Question: I think it should be a very simple problem, but I cannot find a solution or an effective keyword for search.
I just have this image.

The black edges are useless so that I want to cut them, only leaving the Windows icon (and the blue background).
I do not want to calculate the coordinate and the size of the Windows icon. GIMP and Photoshop have sort of autocrop function. OpenCV does not have one?
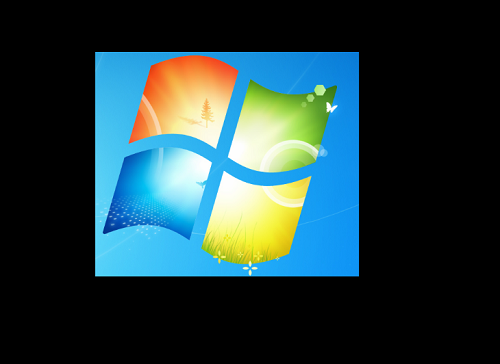
Answer: I am not sure whether all your images are like this. But for this image, below is a simple python-opencv code to crop it.
first import libraries :
'''
import cv2
import numpy as np
'''
Read the image, convert it into grayscale, and make in binary image for threshold value of 1.
'''
img = cv2.imread('sofwin.png')
gray = cv2.cvtColor(img,cv2.COLOR_BGR2GRAY)
_,thresh = cv2.threshold(gray,1,255,cv2.THRESH_BINARY)
'''
Now find contours in it. There will be only one object, so find bounding rectangle for it.
'''
contours,hierarchy = cv2.findContours(thresh,cv2.RETR_EXTERNAL,cv2.CHAIN_APPROX_SIMPLE)
cnt = contours[0]
x,y,w,h = cv2.boundingRect(cnt)
'''
Now crop the image, and save it into another file.
'''
crop = img[y:y+h,x:x+w]
cv2.imwrite('sofwinres.png',crop)
'''
Below is the result :